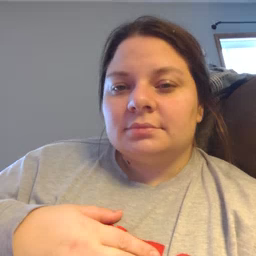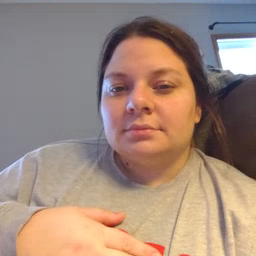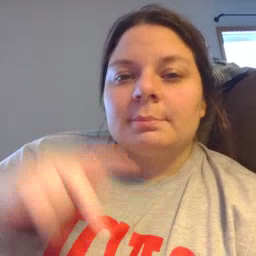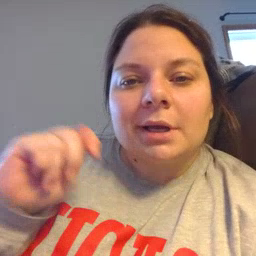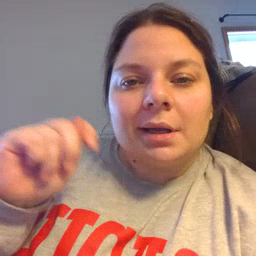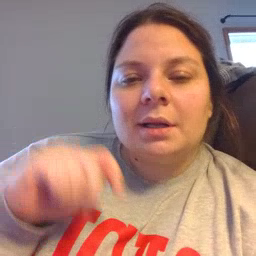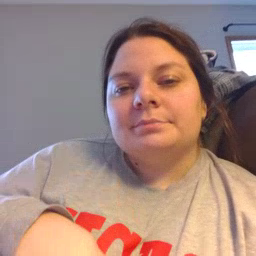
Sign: potty